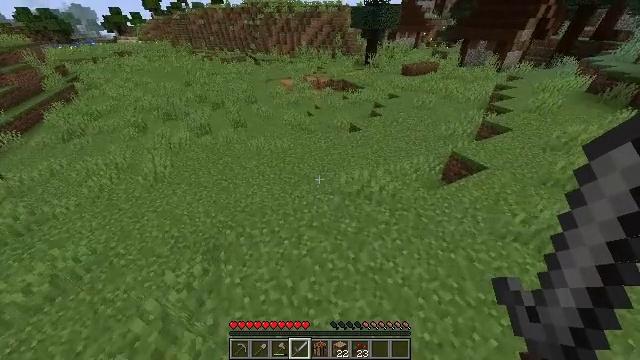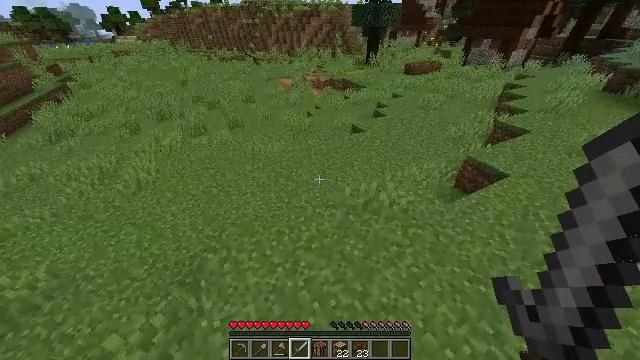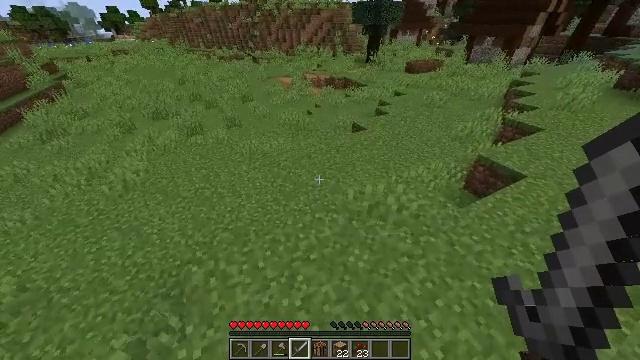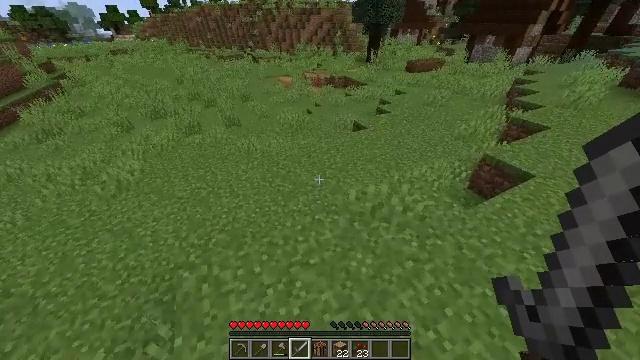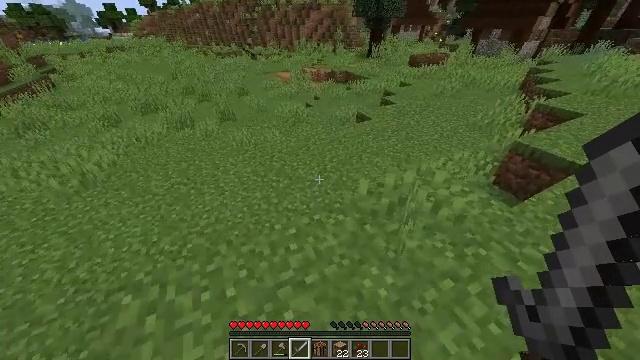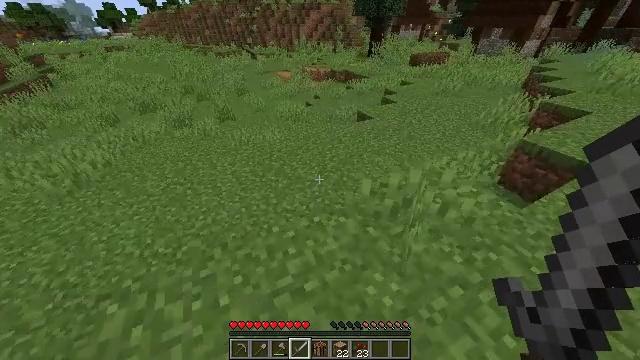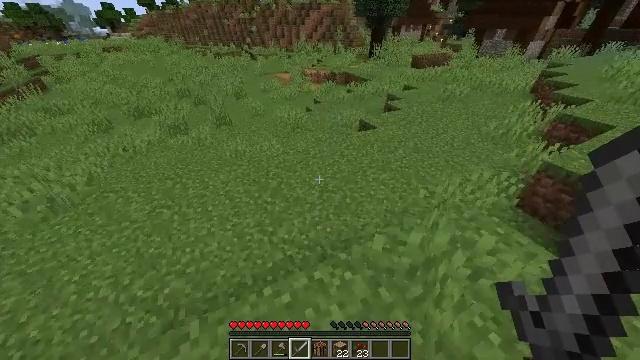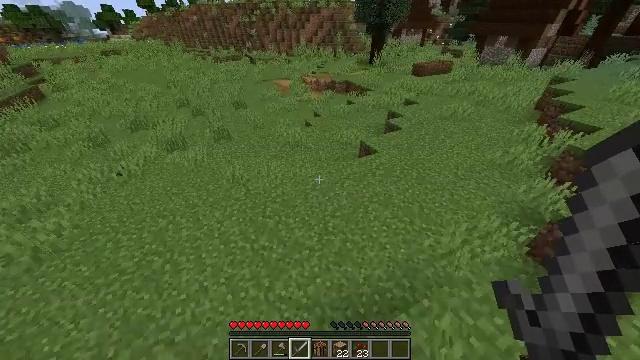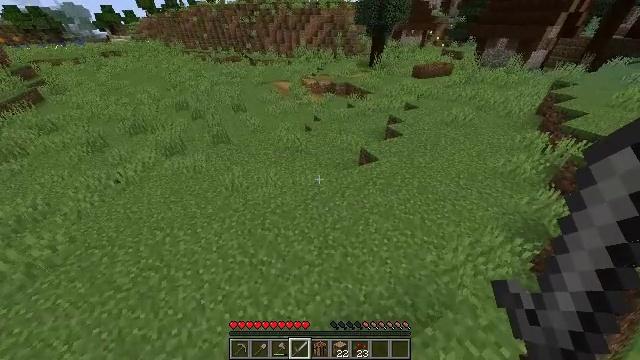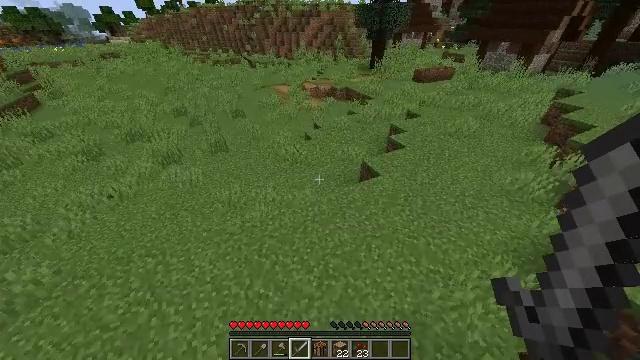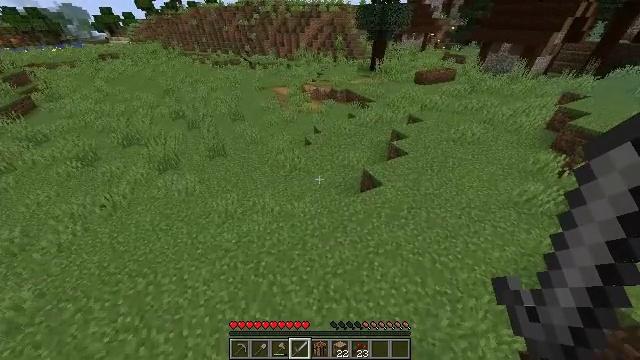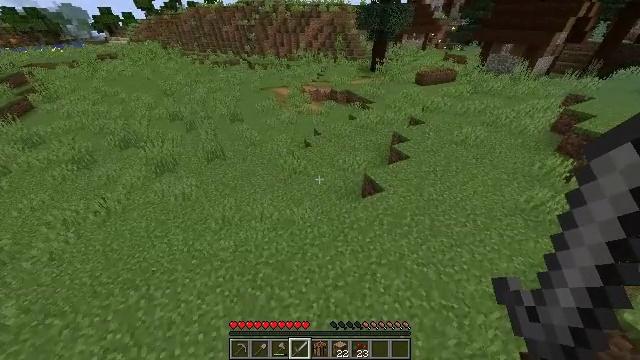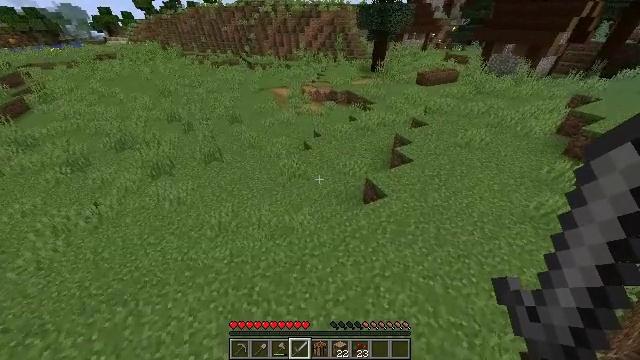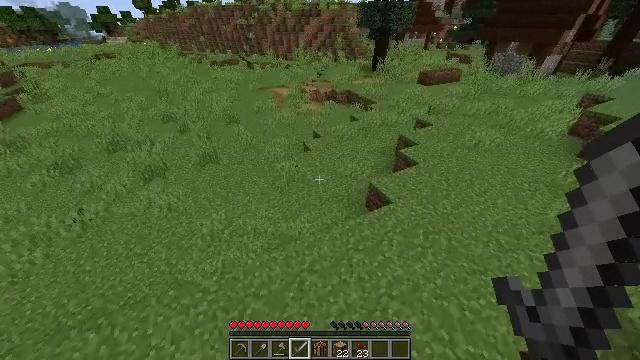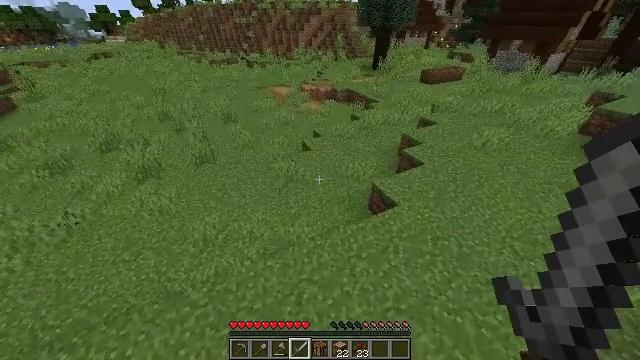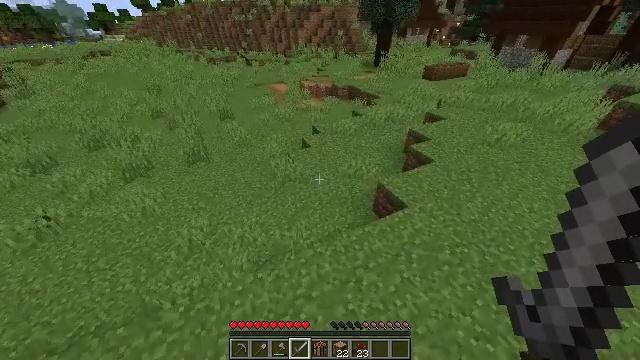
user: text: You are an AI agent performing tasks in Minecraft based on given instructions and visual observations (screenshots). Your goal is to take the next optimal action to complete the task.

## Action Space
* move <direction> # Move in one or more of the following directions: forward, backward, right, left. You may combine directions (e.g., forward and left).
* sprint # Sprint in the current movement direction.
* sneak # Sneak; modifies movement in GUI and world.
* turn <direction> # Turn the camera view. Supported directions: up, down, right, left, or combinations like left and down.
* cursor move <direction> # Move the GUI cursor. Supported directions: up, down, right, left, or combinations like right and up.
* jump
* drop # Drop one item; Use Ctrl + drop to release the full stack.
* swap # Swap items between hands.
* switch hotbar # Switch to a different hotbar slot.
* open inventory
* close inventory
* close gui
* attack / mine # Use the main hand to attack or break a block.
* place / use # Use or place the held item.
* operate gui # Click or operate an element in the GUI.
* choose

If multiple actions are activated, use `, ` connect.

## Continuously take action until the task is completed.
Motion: motion action
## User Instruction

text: Retrieve the blue bed from the ground.
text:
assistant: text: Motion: move forward, sprint, jump
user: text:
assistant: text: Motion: move forward, sprint, jump
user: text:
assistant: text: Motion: move forward, sprint, jump
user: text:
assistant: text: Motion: move forward, sprint, jump
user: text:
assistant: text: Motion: move forward, sprint, jump
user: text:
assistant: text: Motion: move forward, sprint, jump
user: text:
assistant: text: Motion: move forward, sprint, jump
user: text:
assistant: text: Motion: move forward, sprint, jump
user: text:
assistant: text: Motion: move forward, sprint, jump
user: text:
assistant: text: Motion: move forward, sprint, jump
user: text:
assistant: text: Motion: move forward, sprint, jump
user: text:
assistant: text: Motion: move forward, sprint, jump
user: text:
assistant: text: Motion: move forward, sprint, jump
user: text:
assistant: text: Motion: move forward, sprint, jump
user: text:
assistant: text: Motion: move forward, sprint, jump
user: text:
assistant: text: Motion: move forward, sprint, jump
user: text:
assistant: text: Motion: move forward, sprint, jump
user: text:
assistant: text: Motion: move forward, sprint, jump
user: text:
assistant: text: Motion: move forward, sprint, jump
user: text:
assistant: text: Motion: move forward, sprint, turn left, jump
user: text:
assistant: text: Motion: move forward, sprint, turn left, jump
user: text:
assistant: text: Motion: move forward, sprint, turn left, jump
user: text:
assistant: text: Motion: move forward, sprint, jump
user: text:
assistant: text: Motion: move forward, sprint, jump
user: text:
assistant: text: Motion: move forward, sprint, turn right and up, jump
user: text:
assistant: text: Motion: move forward, sprint, turn right and up, jump
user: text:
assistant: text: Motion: move forward, sprint, turn right and up, jump
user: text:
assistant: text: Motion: move forward and move left, sprint, turn right, jump
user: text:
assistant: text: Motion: move forward and move left, sprint, jump
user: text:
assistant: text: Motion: move forward and move left, sprint, jump